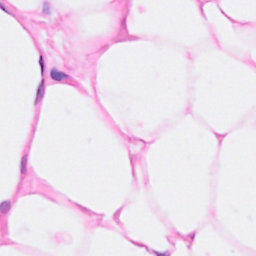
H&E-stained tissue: Breast